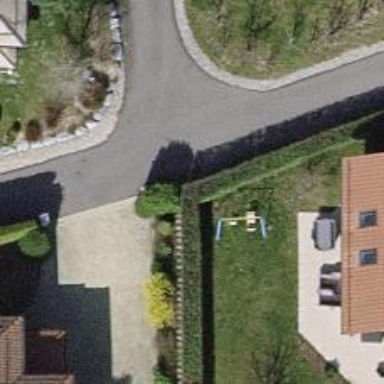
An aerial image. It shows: Hedge barrier.